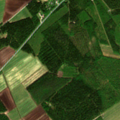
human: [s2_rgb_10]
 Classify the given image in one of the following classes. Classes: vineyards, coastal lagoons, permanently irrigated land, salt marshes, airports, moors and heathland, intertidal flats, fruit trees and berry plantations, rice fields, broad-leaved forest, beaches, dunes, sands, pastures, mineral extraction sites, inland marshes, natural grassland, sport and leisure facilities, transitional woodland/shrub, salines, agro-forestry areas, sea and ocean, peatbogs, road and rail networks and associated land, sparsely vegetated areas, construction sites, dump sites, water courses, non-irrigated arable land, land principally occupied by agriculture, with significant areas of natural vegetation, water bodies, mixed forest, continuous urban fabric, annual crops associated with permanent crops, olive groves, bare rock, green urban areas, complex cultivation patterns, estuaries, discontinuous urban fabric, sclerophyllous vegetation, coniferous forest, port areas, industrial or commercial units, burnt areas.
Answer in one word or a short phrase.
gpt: discontinuous urban fabric, non-irrigated arable land, land principally occupied by agriculture, with significant areas of natural vegetation, mixed forest